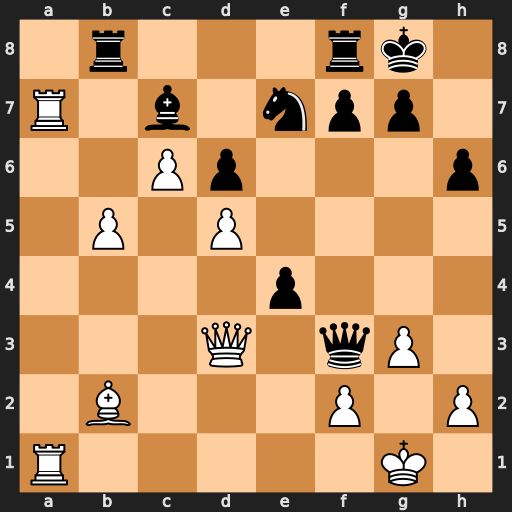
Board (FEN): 1r3rk1/R1b1npp1/2Pp3p/1P1P4/4p3/3Q1qP1/1B3P1P/R5K1
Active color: w
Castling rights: -
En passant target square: -
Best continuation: Qxf3 exf3 Rxc7 Nxd5 Rb7